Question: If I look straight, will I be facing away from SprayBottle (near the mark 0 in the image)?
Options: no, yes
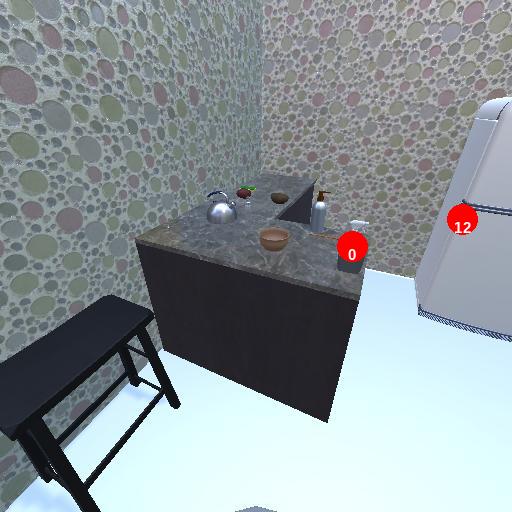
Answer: no